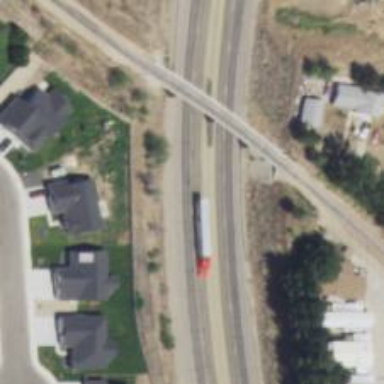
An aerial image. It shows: Trunk highway.